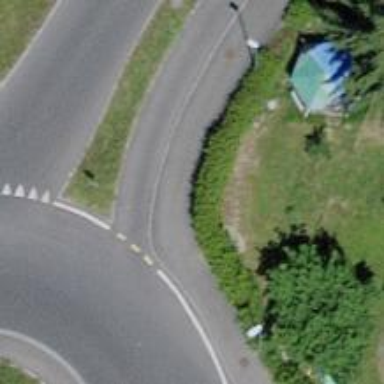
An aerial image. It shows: Asphalt road designated as cycleway. Both the cycleway and the footway have asphalt surfaces.